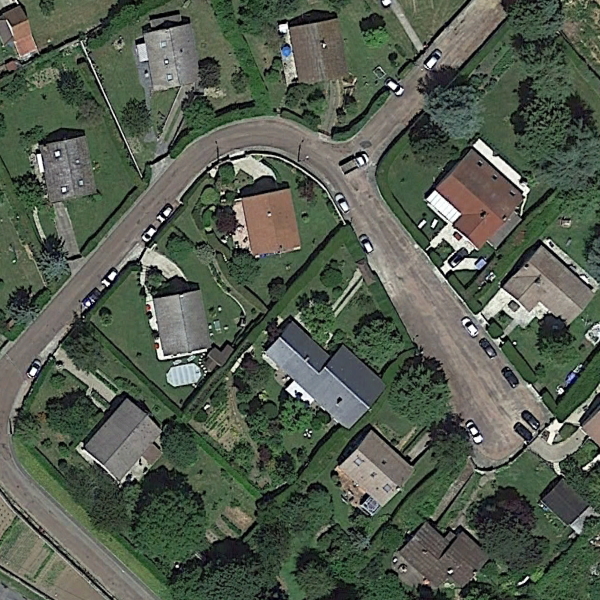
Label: MediumResidential